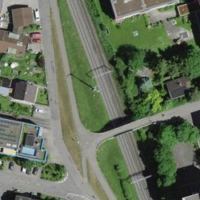
EUNIS habitat code: 54
Species observed at this site:
Grus grus